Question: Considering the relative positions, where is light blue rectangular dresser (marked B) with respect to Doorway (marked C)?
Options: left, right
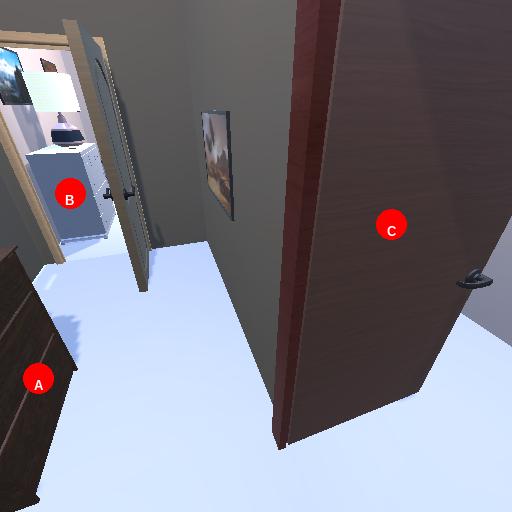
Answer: left